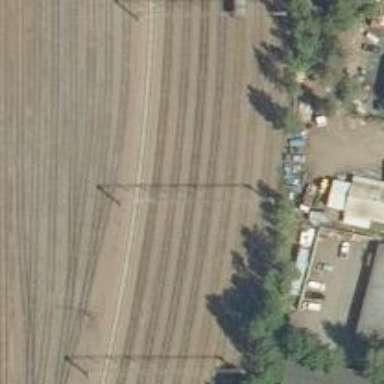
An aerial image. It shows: Rail yard with electrified contact lines for the trains.